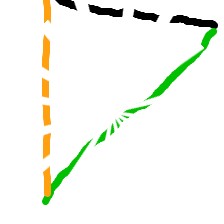
Shape: triangle